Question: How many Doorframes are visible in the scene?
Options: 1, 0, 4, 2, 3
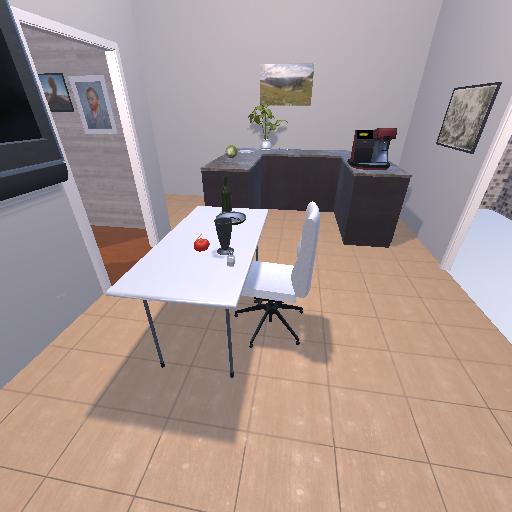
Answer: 1